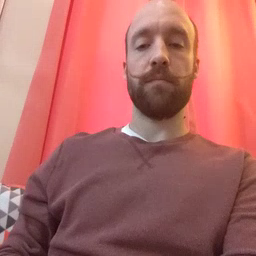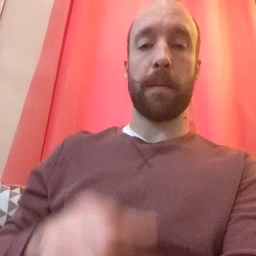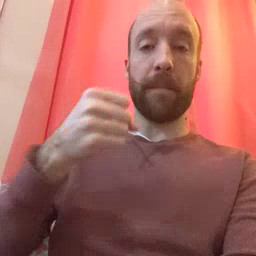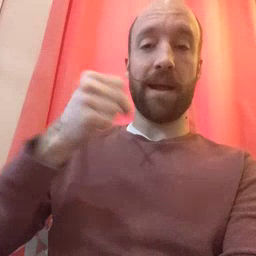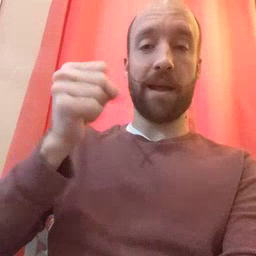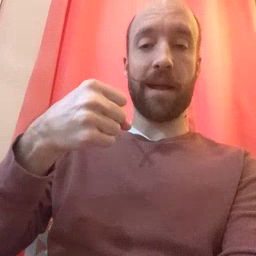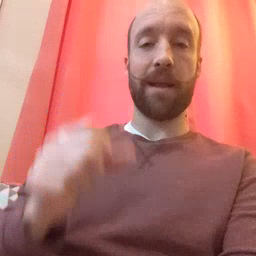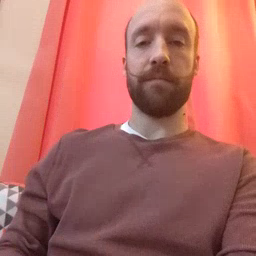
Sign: make